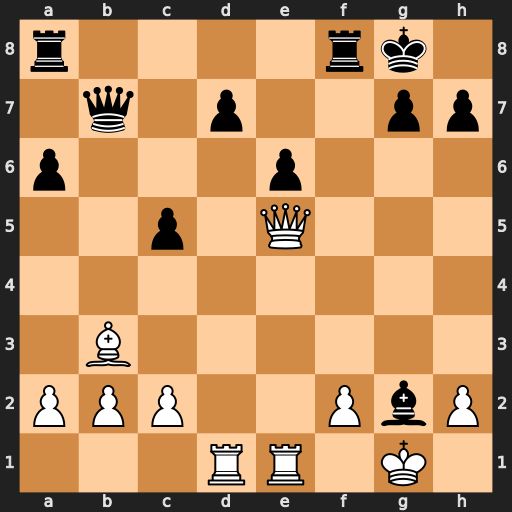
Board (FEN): r4rk1/1q1p2pp/p3p3/2p1Q3/8/1B6/PPP2PbP/3RR1K1
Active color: w
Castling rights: -
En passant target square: -
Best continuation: Rxd7 Qxd7 Bxe6+ Kh8 Bxd7